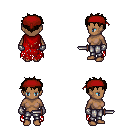
a pixel art fantasy rpg character, female body template, human, dark skin, red tattered cape, metal pants, brown bedhead hairstyle, red bandana, metal gloves, dagger, four views (front, back, left, right), 2x2 character sprite sheet, small pixel art, hard edges, no anti-aliasing